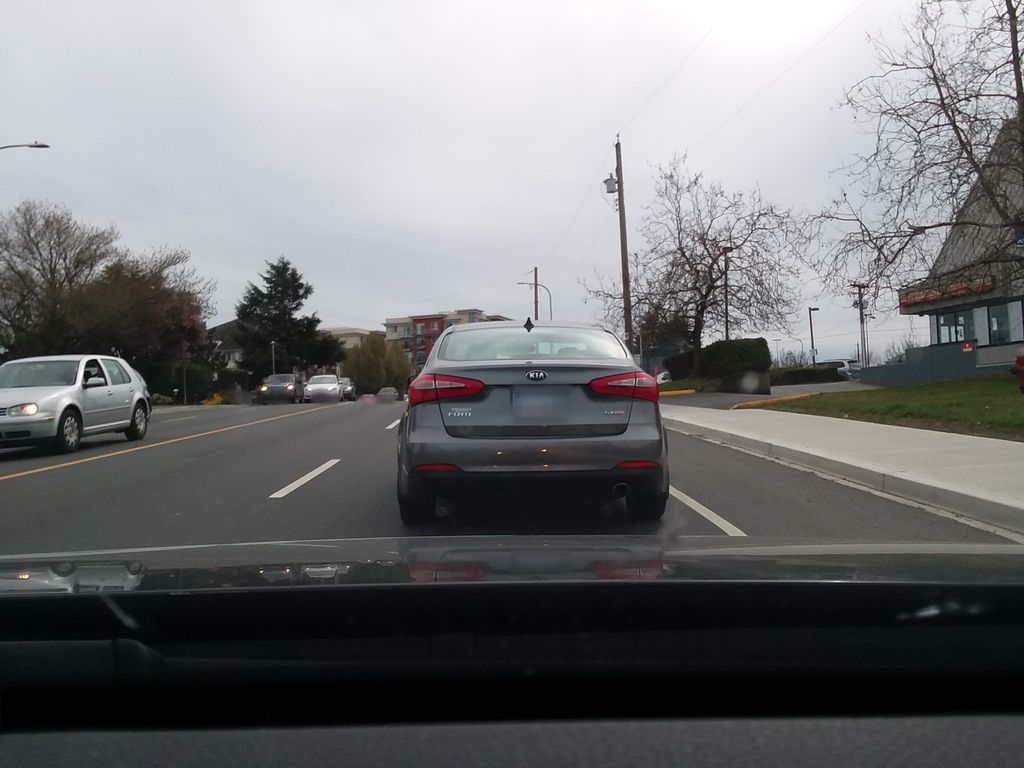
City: victoria